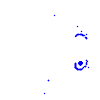
Particle: electron